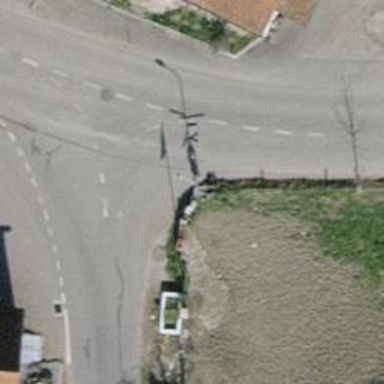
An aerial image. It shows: Bus stop with platform for public transport.